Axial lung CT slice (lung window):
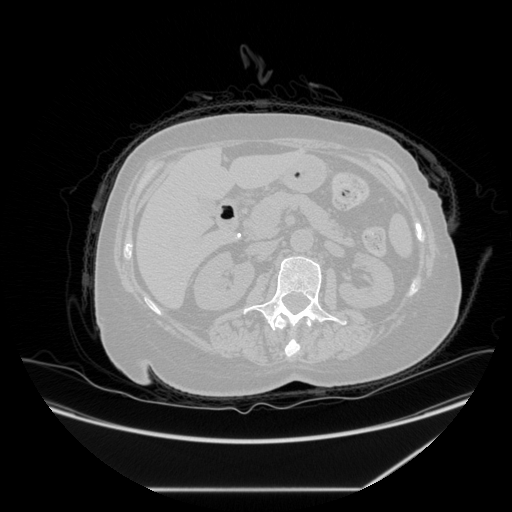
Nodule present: no